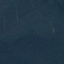
Label: Forest